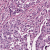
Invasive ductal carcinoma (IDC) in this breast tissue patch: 1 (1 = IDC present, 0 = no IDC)